Question: I am writing an app that writes some info specified by the user into some files specified by the user.
I want to use MVC pattern. I need some direction.
I can't figure out how to separate Logic from Ui.
I have some complex algorithms to perform on data(files provided by the user).
I think I need some module where these algs are stored and I just pass references to data, on which alg are performed. But MVC provides no such storage ~ or I don't know where to put it.
Please help me separate whatever is needed to be separated.
Should model store data and provide interface to access that data? Do I understand it right?
So far I have come up with such a model:

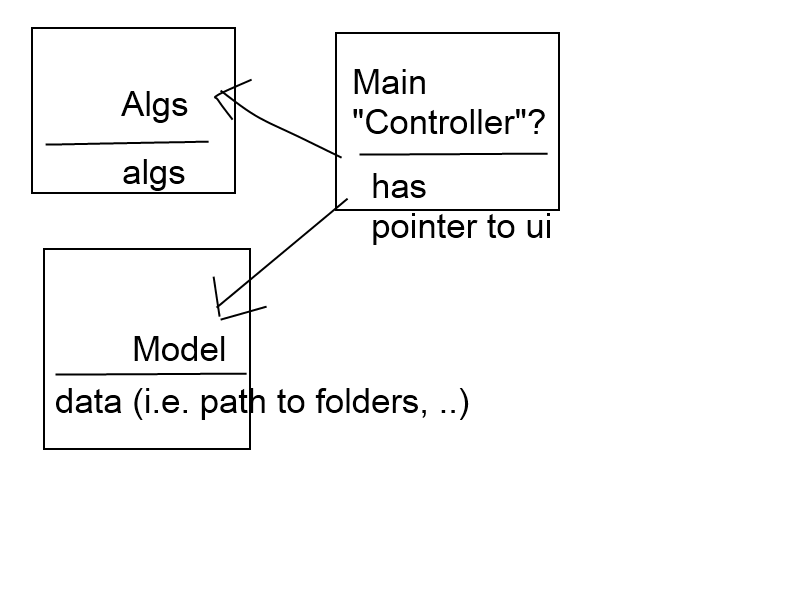
Answer: > Where should algorithms go in MVC?
Put them in the Model.
> MAYBE I do not need MVC here?
Almost no pattern is mandatory in any one scenario, but if you have a UI then MVC is probably a good idea.